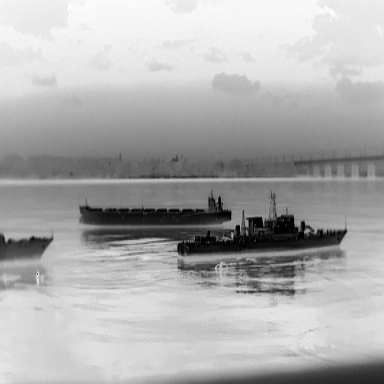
There are three objects shown in the infrared image, including two warships, and a liner.